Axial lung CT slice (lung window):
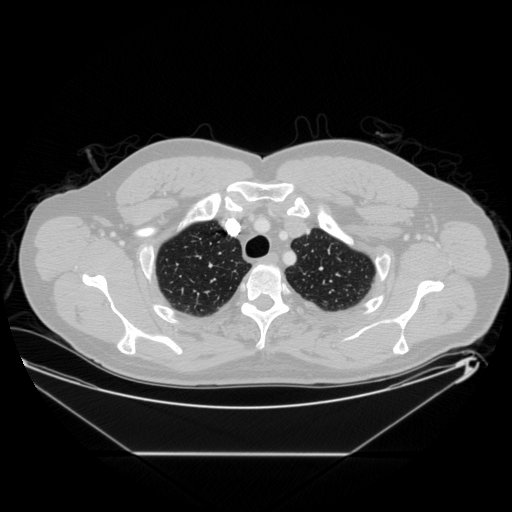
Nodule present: no